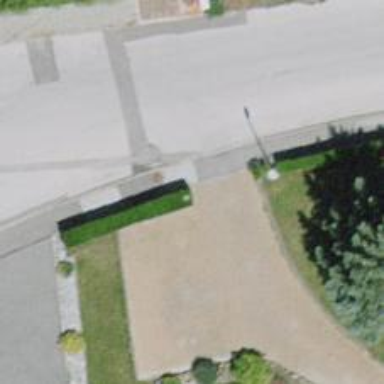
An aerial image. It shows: Hedge barrier.